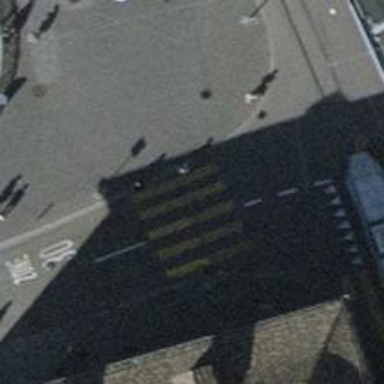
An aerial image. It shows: Uncontrolled zebra crossing on the road.